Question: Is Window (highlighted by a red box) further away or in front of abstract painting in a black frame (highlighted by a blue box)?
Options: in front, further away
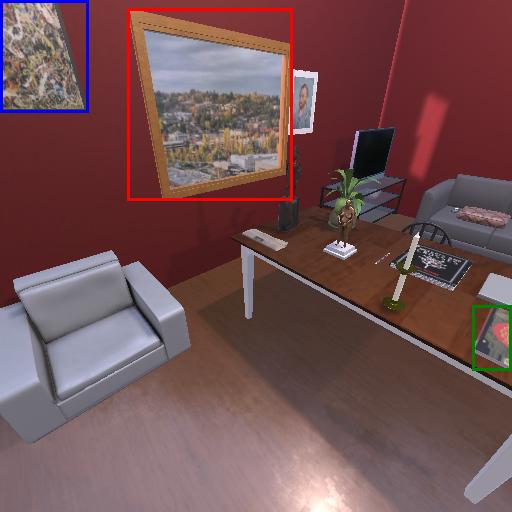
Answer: in front